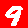
Digit: 9